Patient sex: M
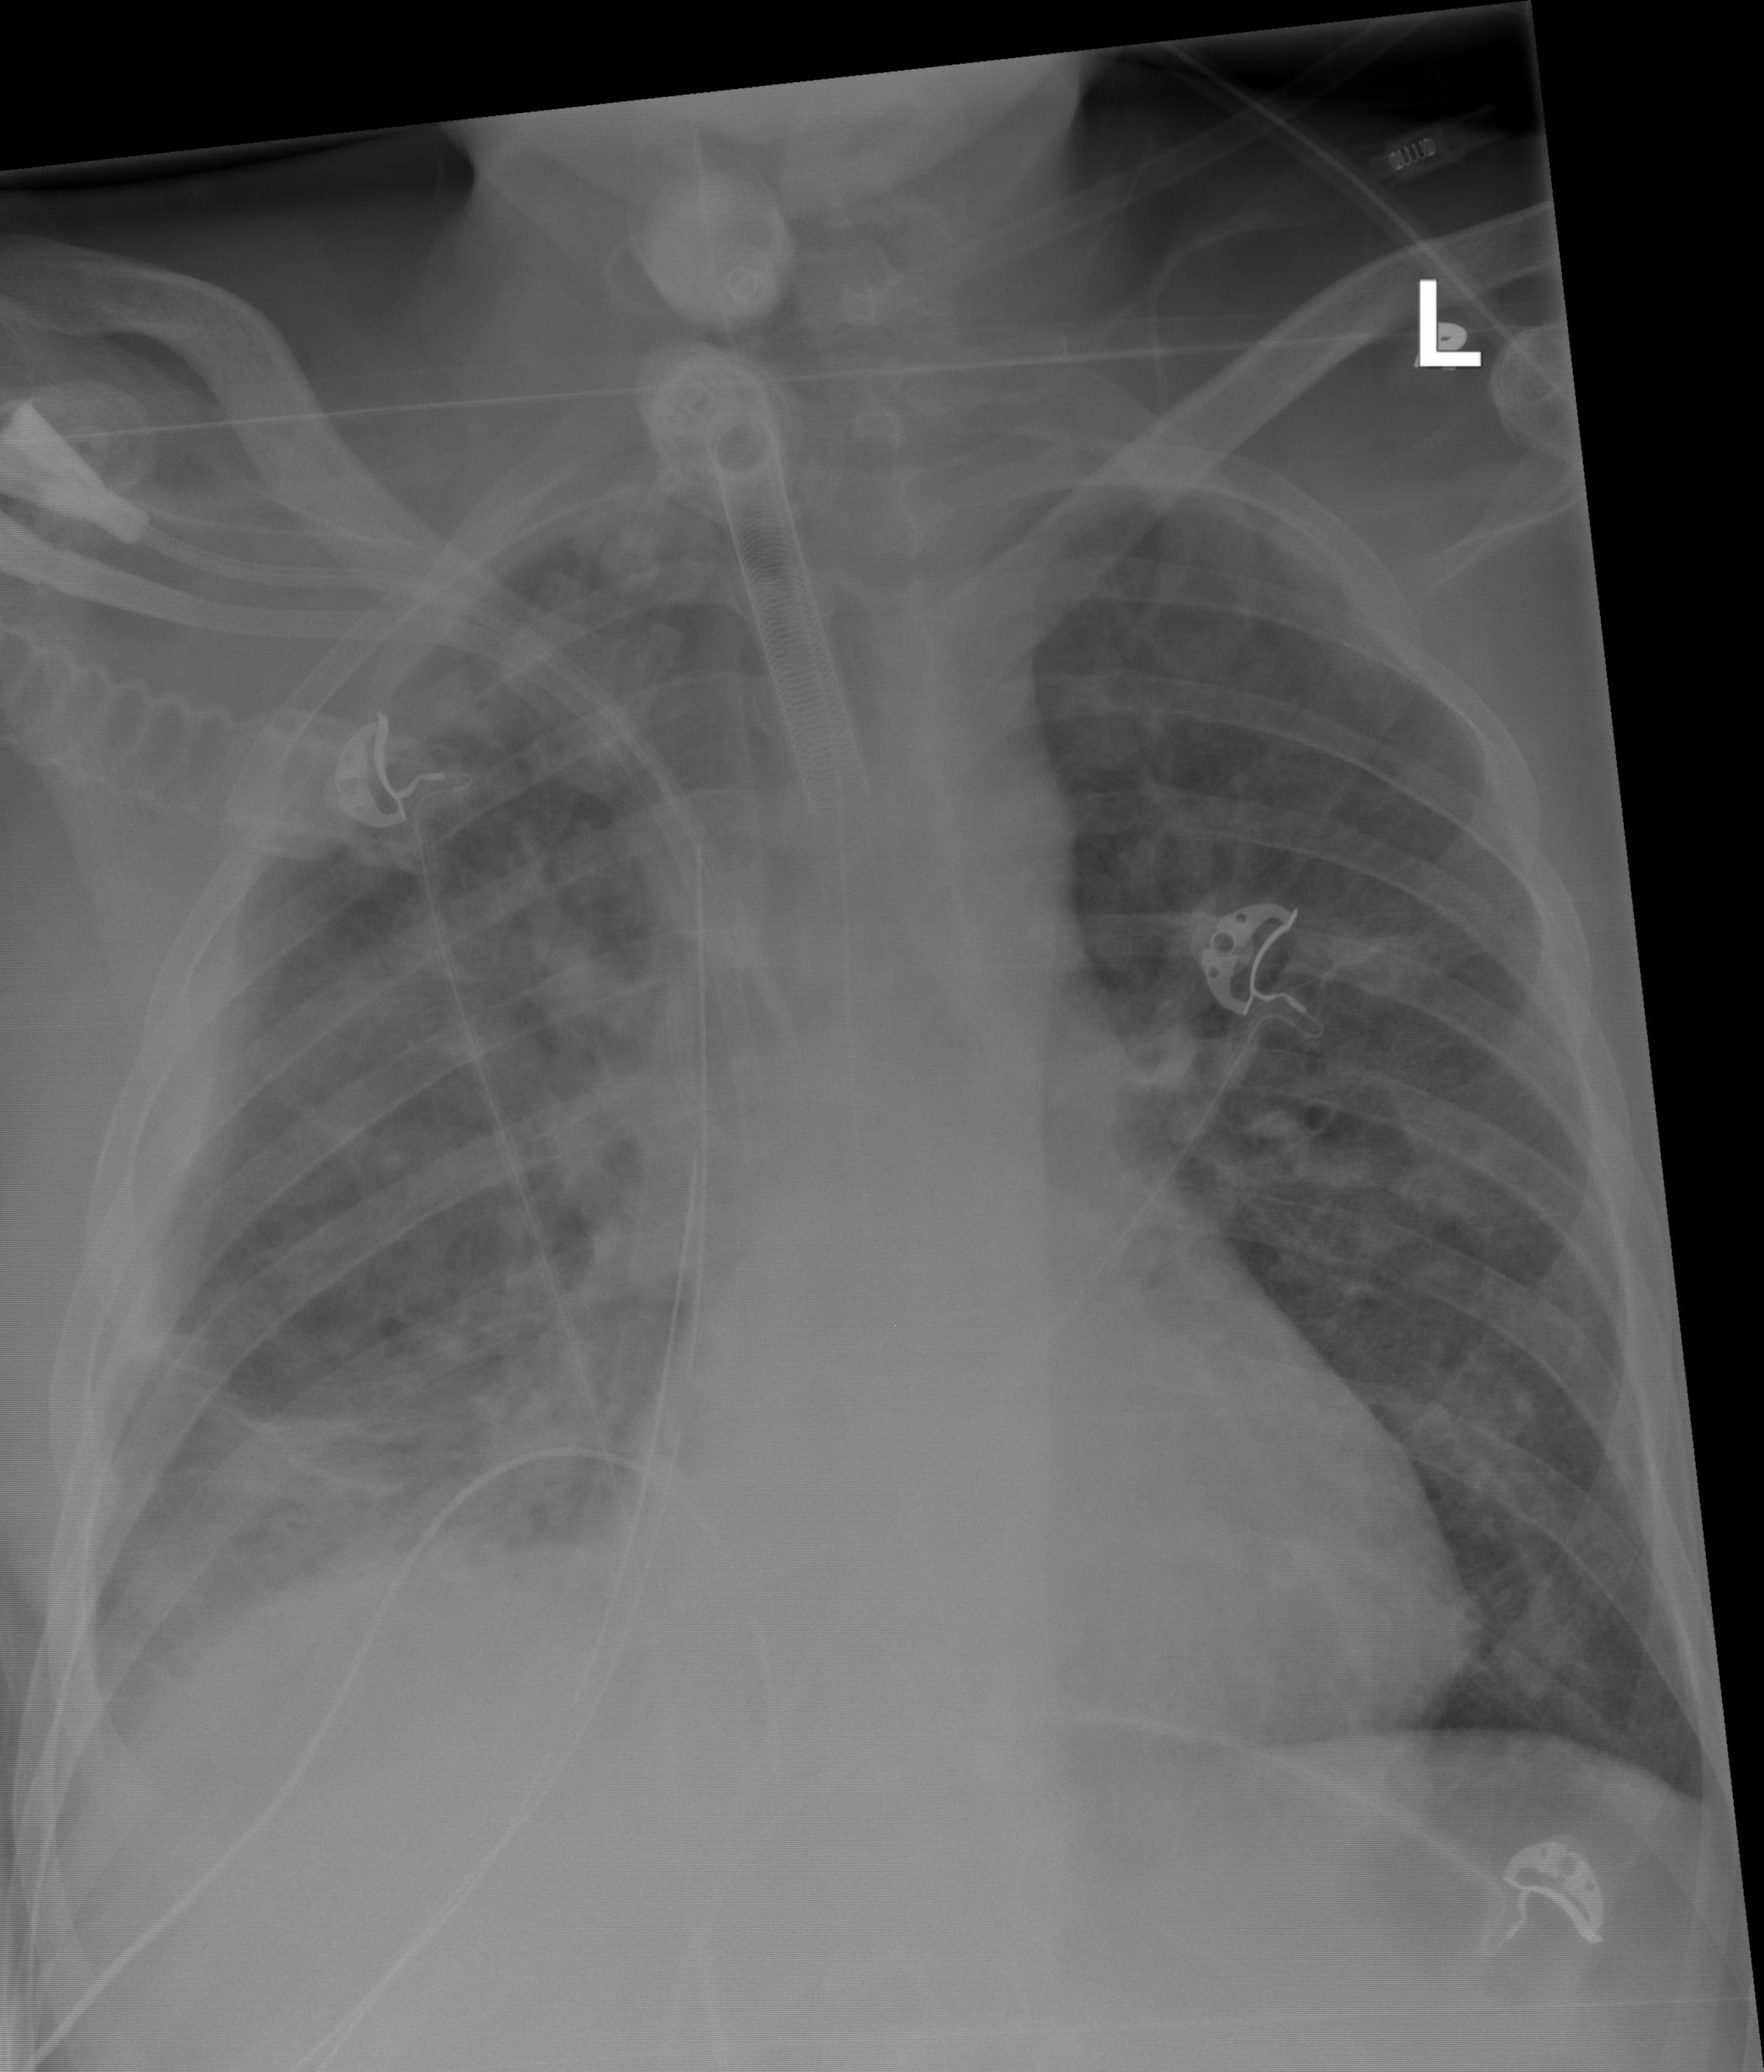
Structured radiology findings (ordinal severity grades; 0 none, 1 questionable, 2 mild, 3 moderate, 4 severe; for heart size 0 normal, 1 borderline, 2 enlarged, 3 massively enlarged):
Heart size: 0
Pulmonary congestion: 0
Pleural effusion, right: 2
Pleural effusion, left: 0
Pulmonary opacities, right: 2
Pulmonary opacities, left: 0
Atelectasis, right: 3
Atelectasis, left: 0